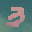
Label: 3